Question: I'm trying to debug a .Net plugin of a Windows service (actually a SharePoint service).
I use to hook my plugin with this method:
'''
System.Diagnostics.Debugger.Break();
'''
However, on my dev computer (Windows 2012 R2), I don't have the 'Debug' button that allows me to choose a debugger.
I only have:

It miss the 'debug' button.
How to restore it?
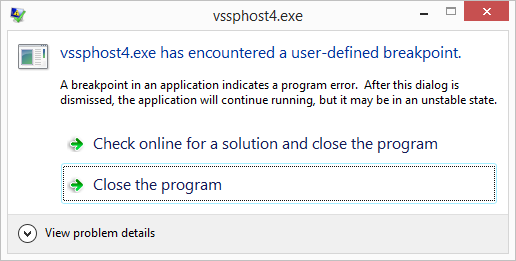
Answer: Found in <URL>.
> Go to the Tools | Options | Debugging | Just-In-Time dialog. Then make sure all Native and Managed (if you're debugging a .NET application) are checked. Next time you get a crash, the Visual Studio Just-In-Time debugger will come up.

And this restores automatically the 'Debug' button: